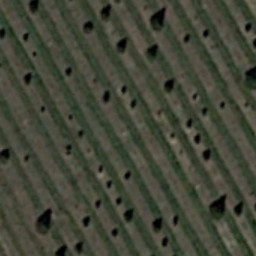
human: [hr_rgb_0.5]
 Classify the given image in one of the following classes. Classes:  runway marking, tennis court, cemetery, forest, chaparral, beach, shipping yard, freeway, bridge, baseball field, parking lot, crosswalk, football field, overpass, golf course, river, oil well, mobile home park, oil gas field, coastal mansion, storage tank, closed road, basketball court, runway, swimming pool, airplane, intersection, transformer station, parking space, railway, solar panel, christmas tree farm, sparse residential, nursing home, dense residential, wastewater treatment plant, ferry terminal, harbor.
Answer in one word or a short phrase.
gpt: christmas tree farm